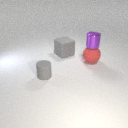
small gray rubber cylinder in front of large red rubber sphere